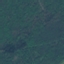
Land use / land cover: Forest